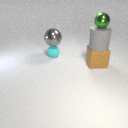
small cyan rubber sphere below large gray metal sphere